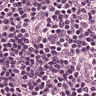
Metastatic tissue present: no